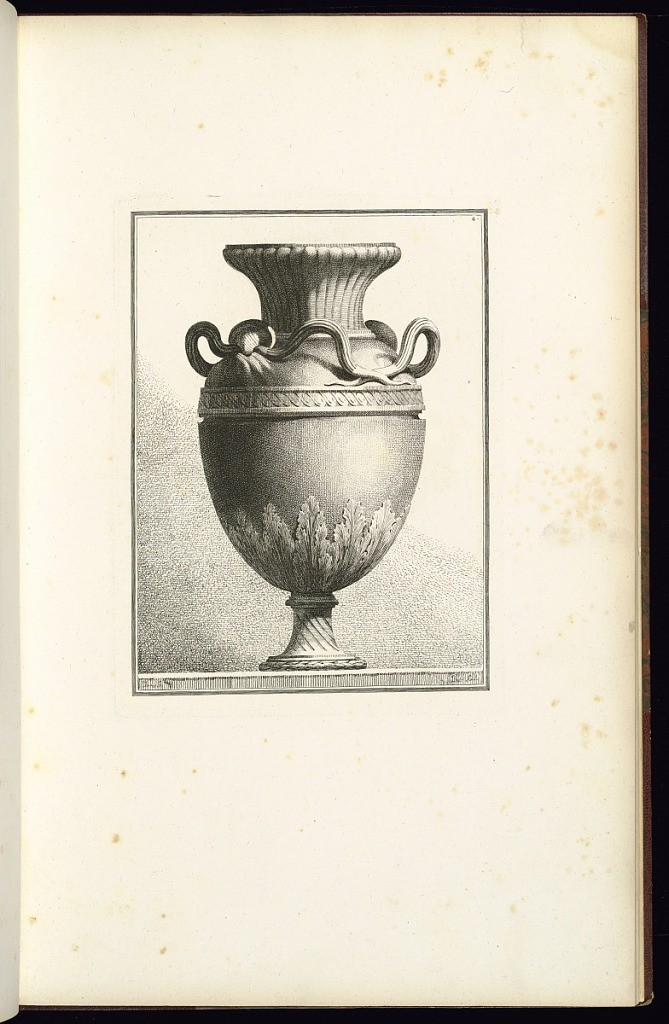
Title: Design for a Vase
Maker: Ennemond Alexandre Petitot, French, 1727 – 1801
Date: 1764
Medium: Etching on laid paper
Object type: Print
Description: Design for a vase with two handles, decorated with leaves, snakes, gadroon ornament and a frieze. The plate is signed and numbered.